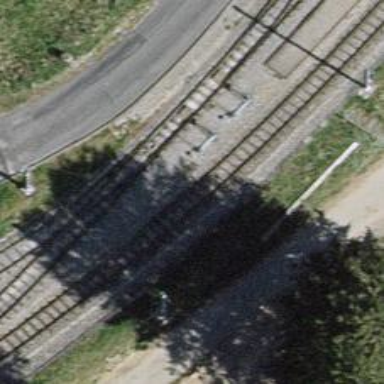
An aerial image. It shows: Narrow-gauge railway track with electrified contact line. The railway has one track.